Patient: sex M, age 64
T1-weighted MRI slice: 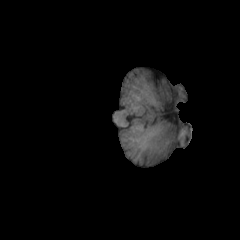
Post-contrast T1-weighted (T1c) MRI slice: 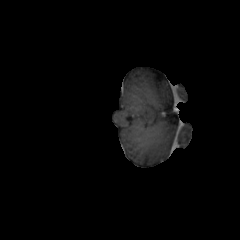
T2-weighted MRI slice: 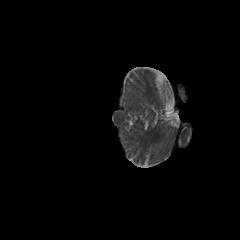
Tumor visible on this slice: no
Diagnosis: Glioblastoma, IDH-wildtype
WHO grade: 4